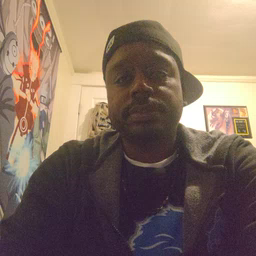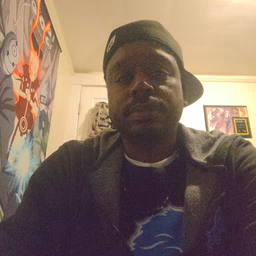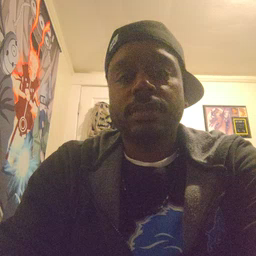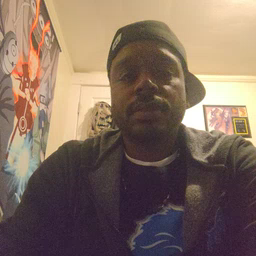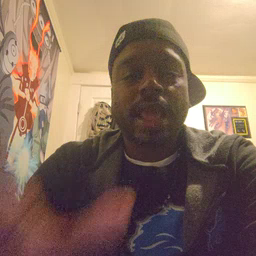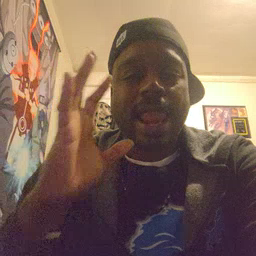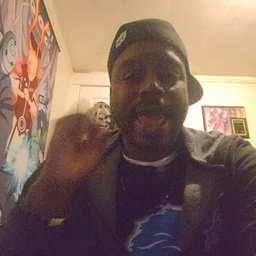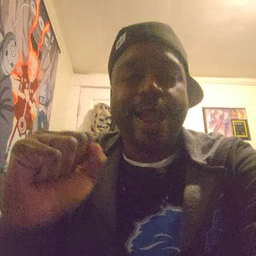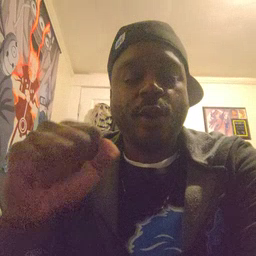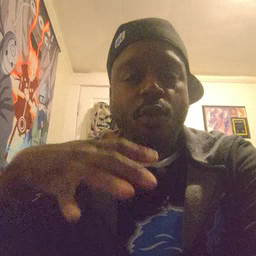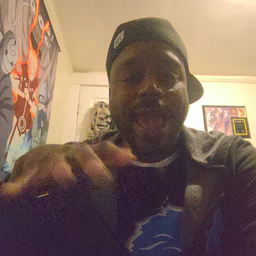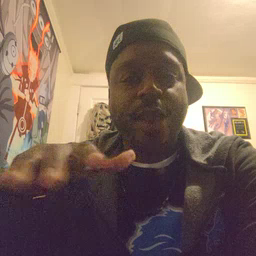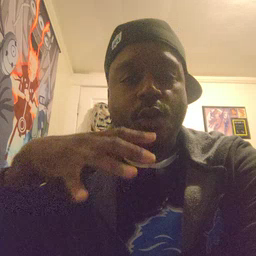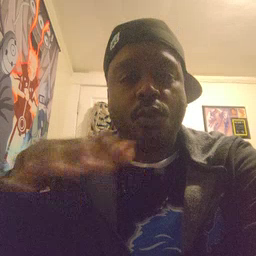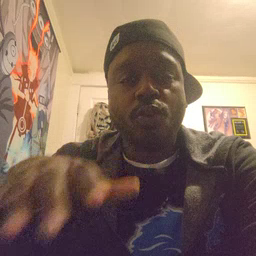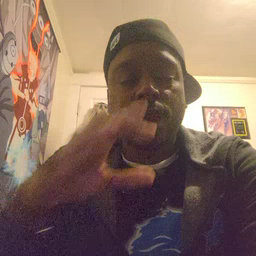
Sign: loud